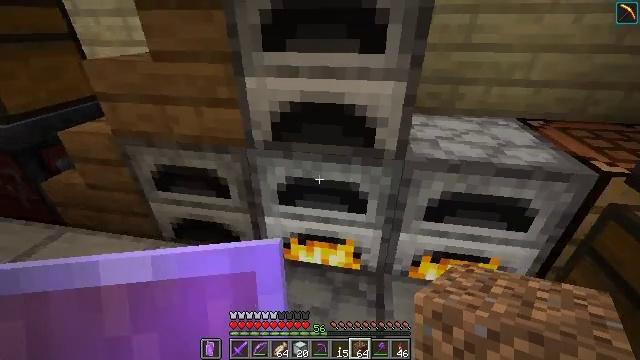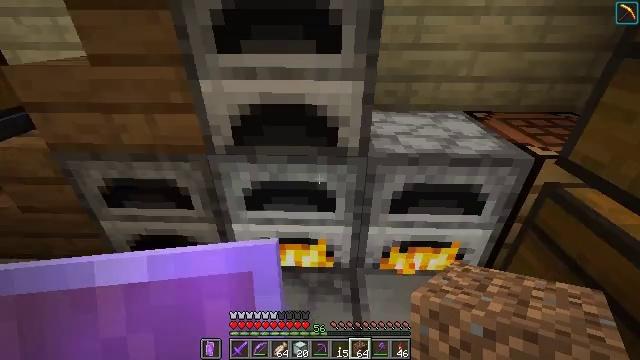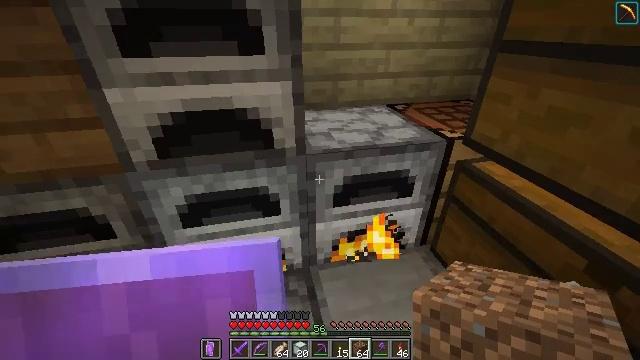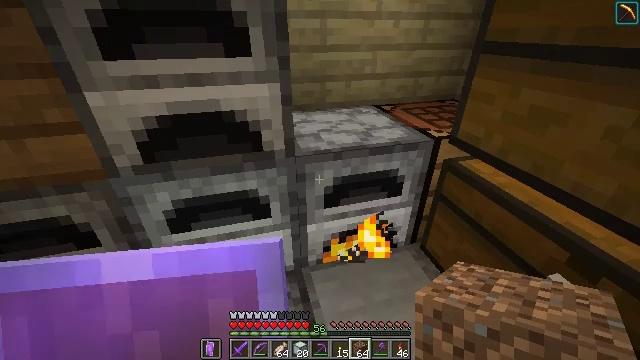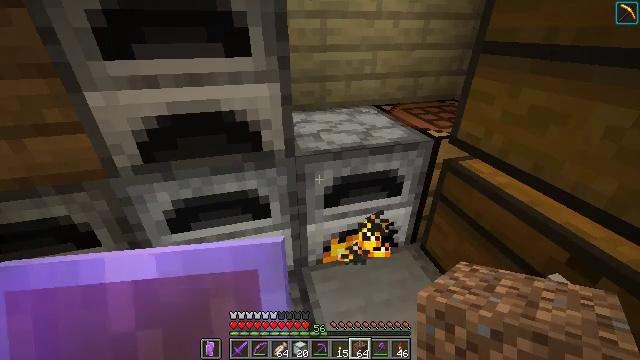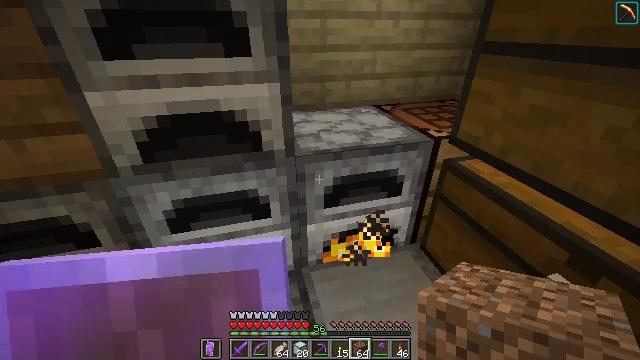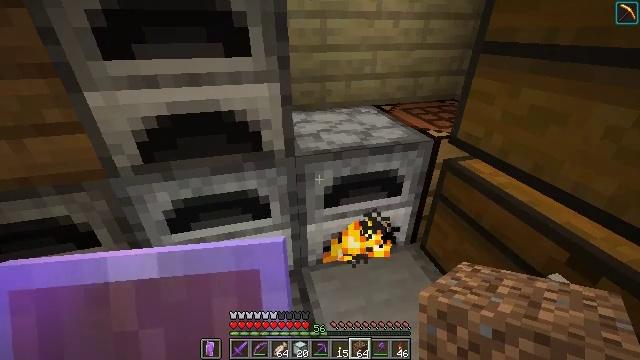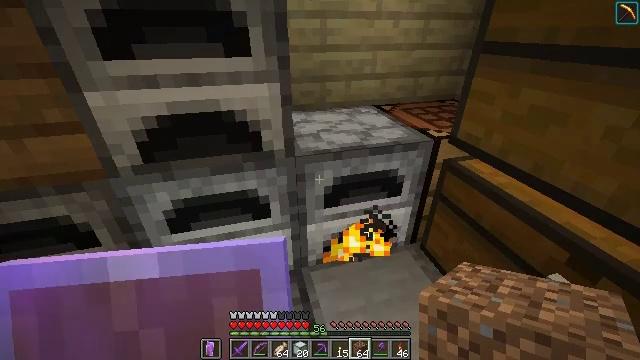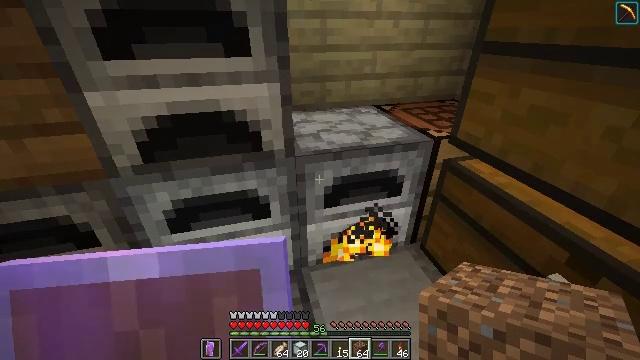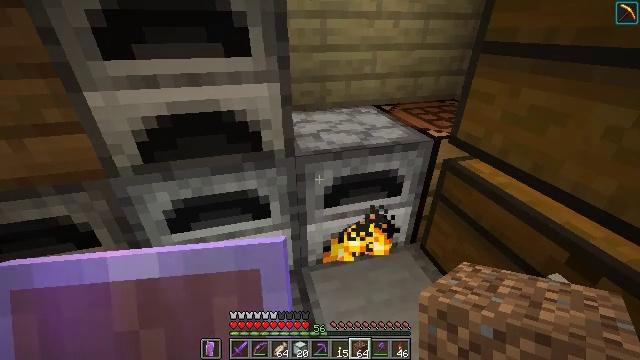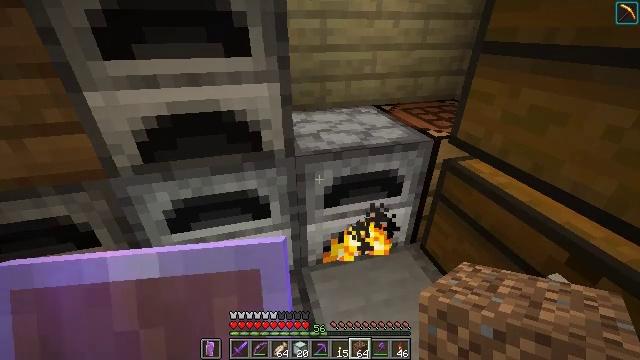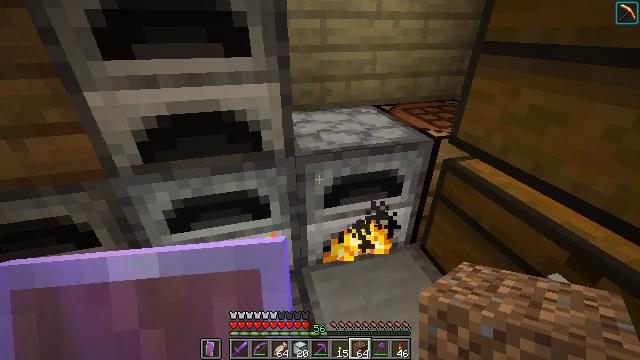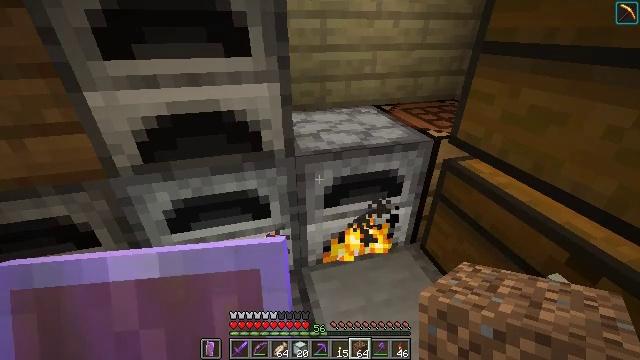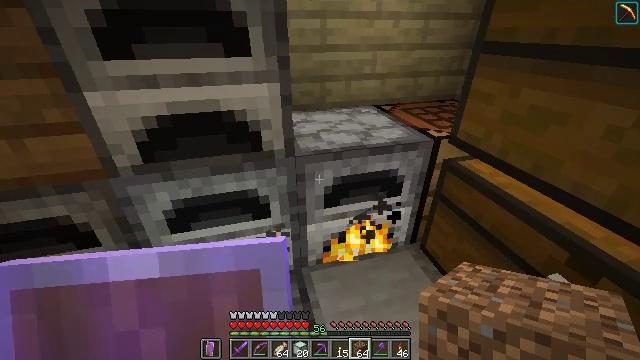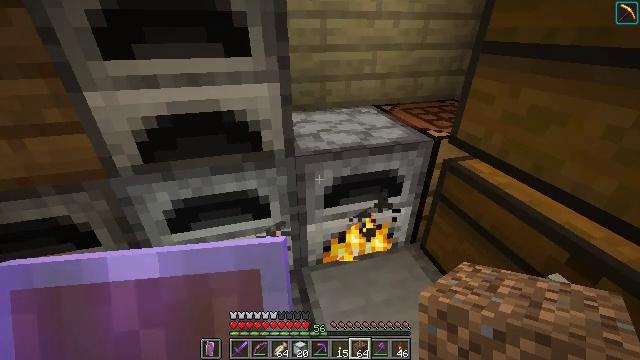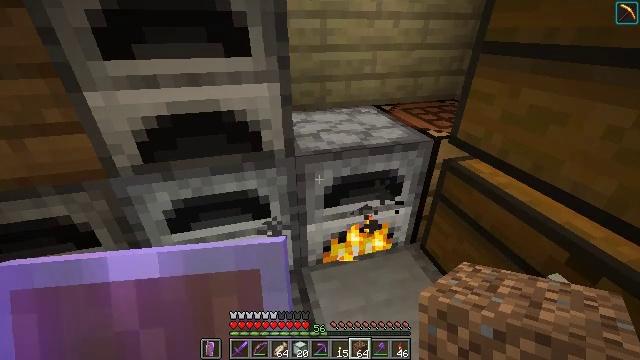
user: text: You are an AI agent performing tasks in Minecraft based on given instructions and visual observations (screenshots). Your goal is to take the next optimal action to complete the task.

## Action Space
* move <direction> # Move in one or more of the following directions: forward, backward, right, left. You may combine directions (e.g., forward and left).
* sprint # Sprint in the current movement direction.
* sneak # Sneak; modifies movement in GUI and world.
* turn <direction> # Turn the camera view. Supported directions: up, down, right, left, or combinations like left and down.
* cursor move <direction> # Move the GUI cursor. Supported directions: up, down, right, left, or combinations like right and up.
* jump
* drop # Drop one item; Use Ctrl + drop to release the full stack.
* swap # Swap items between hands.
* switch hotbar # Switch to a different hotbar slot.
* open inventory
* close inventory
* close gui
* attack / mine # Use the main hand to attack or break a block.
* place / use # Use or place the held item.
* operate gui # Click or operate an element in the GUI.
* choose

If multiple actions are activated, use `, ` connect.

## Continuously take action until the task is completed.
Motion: motion action
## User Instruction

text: Open the furnace and craft a green dye.
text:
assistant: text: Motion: turn right
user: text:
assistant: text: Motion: turn right
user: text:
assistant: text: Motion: turn right
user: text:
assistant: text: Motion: no_op
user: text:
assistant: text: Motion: no_op
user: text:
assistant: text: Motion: no_op
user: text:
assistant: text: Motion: no_op
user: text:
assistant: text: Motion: no_op
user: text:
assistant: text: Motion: no_op
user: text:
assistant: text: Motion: no_op
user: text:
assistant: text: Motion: no_op
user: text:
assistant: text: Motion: no_op
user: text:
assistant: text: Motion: no_op
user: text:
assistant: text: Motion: no_op
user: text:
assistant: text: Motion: no_op
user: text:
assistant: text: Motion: no_op
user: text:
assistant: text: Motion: no_op
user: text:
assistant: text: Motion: no_op
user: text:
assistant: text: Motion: no_op
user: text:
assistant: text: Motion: no_op
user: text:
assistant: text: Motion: no_op
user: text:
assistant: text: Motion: no_op
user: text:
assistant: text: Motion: no_op
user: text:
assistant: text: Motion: no_op
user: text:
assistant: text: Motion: no_op
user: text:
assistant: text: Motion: turn left
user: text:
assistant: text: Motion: no_op
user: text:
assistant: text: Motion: no_op
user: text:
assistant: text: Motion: no_op
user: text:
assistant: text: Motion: no_op